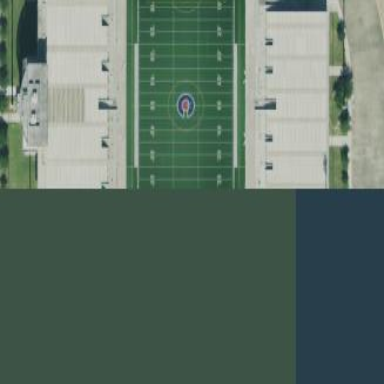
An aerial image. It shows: American football pitch.